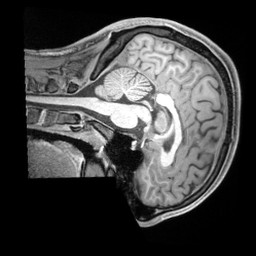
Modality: T1w
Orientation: sagittal
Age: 21
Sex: male
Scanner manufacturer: siemens
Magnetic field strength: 3 T
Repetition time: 2.2 s
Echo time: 0.00218 s